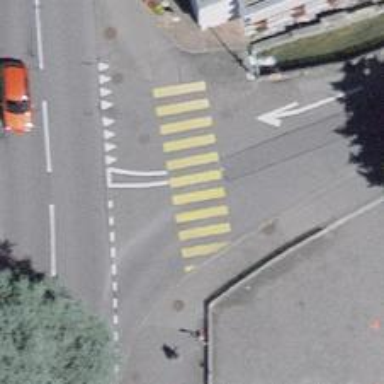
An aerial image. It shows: Zebra crossing on the road.